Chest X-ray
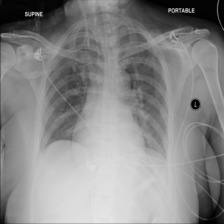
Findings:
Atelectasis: negative
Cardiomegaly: negative
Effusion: negative
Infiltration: negative
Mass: negative
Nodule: negative
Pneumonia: negative
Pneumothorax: negative
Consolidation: negative
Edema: negative
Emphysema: negative
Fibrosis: negative
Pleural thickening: negative
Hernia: negative